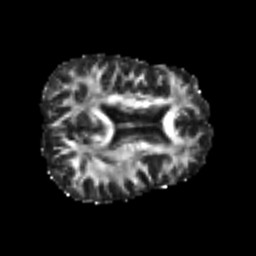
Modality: FA
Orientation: axial
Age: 40
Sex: female
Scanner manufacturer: siemens
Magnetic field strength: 3 T
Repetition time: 4.987 s
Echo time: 0.0792 s